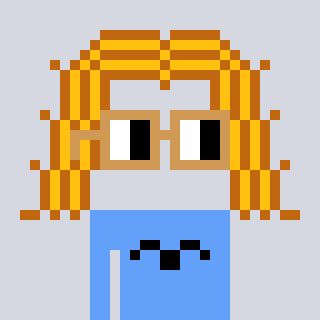
a pixel art character with square brown glasses, a hair-shaped head and a blue-colored body on a cool background